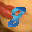
Label: 8